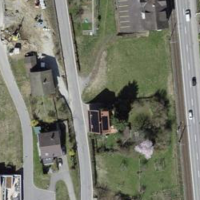
EUNIS habitat code: 55
Species observed at this site:
Prunella vulgaris